Milling tool wear sample.
Tool blade image: 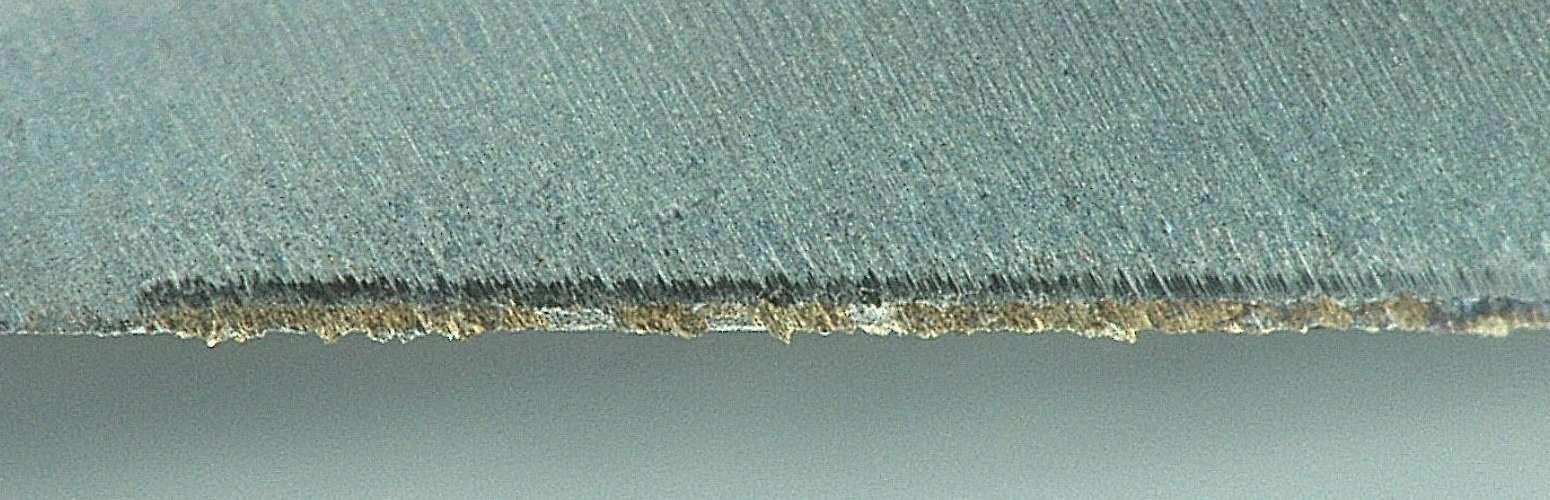
Chip image: 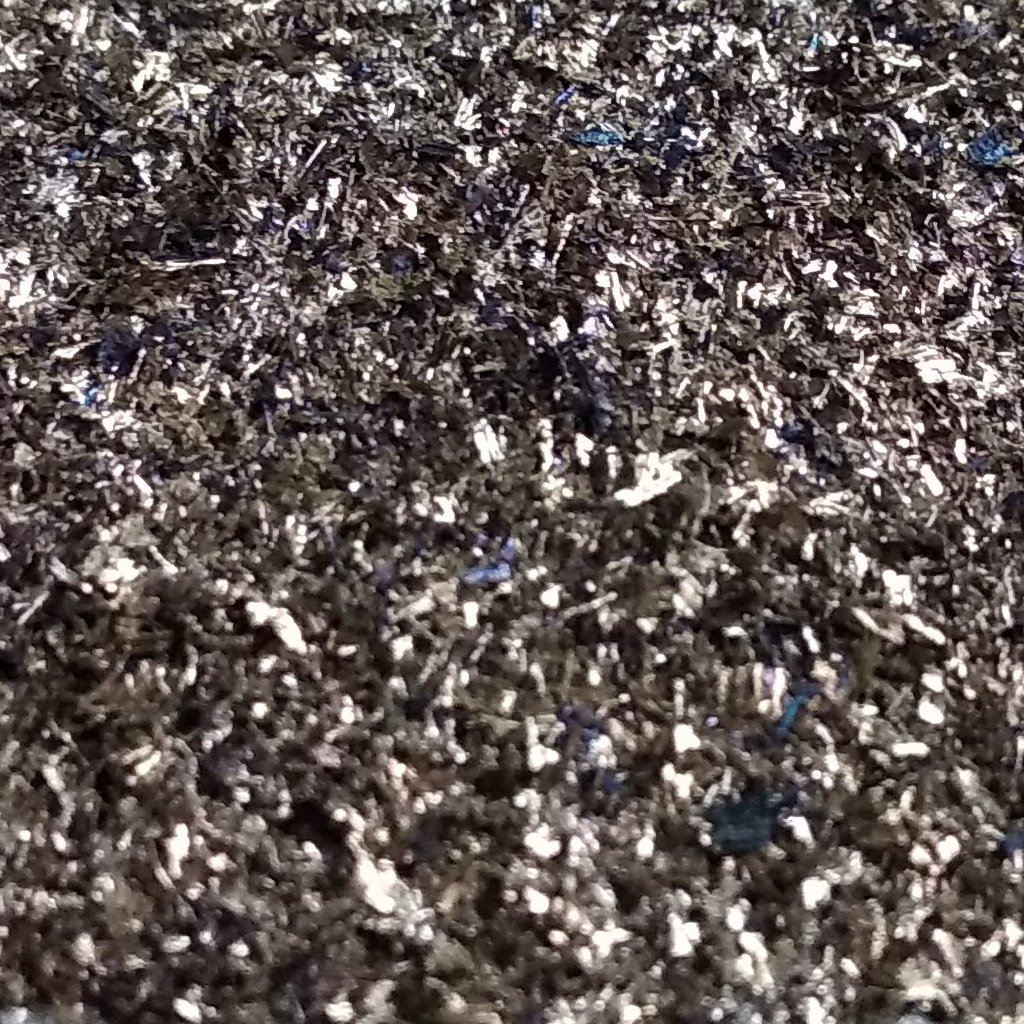
Workpiece image: 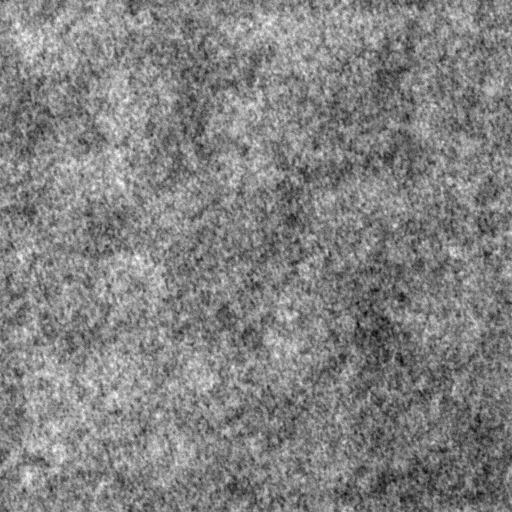
Tool wear state: used
Gaps: 0
Flank wear: 103.19
Overhang: 24.23
Force-signal Mel-spectrograms (X, Y, Z axes): 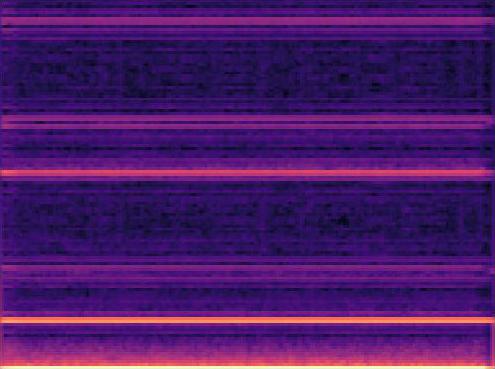 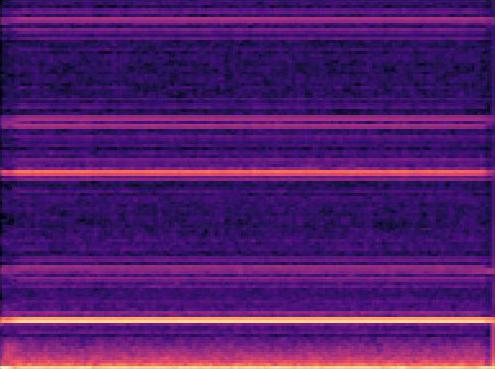 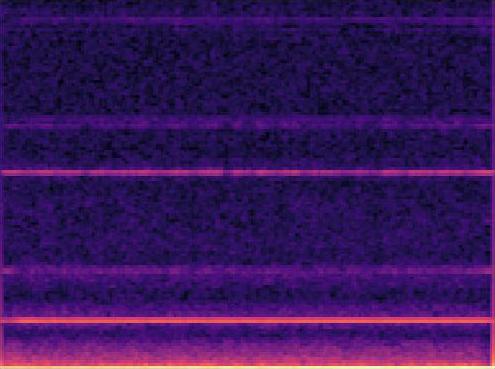
Force-signal scalograms (X, Y, Z axes): 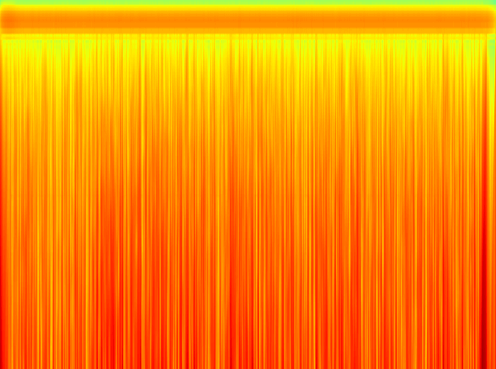 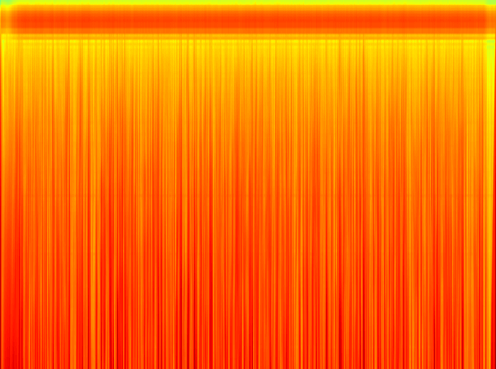 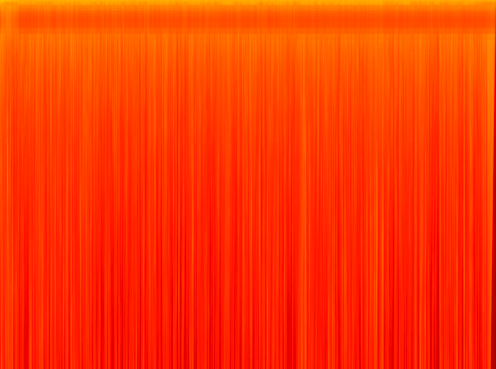
Force phase: accelerated_severe_wear